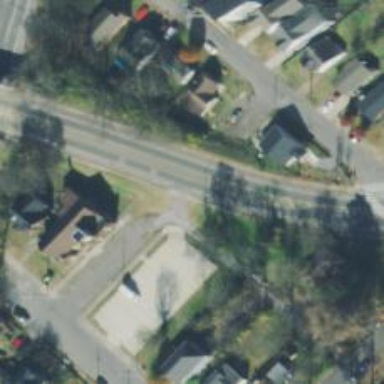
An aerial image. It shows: Alleyway designated as service road.